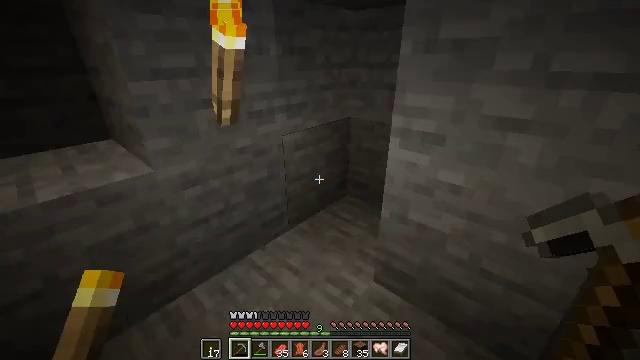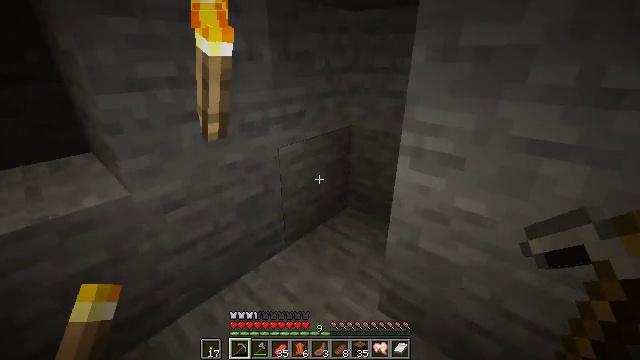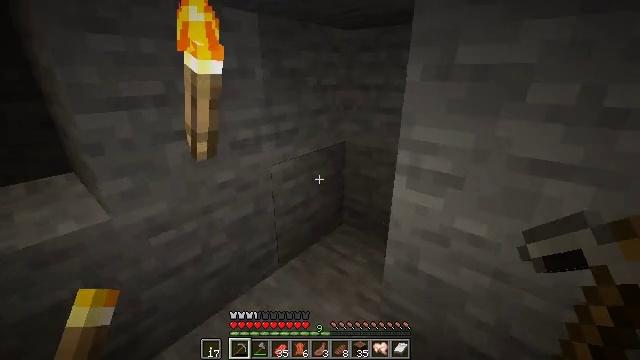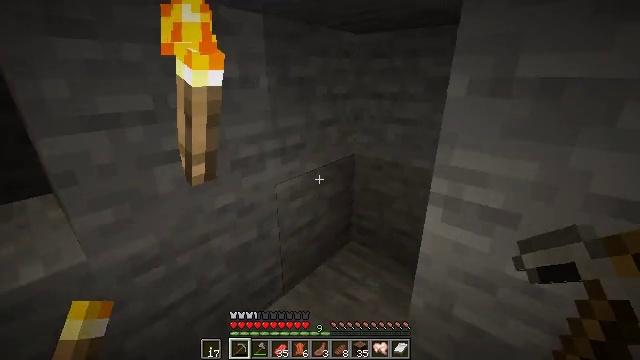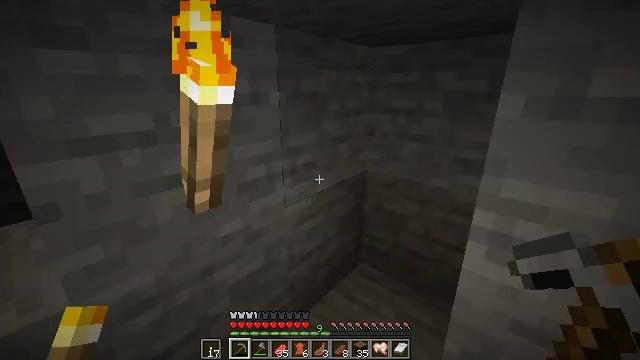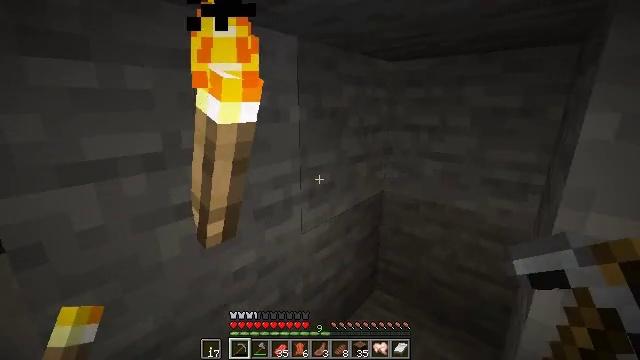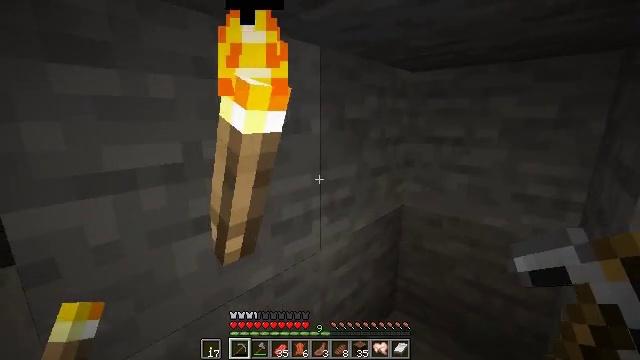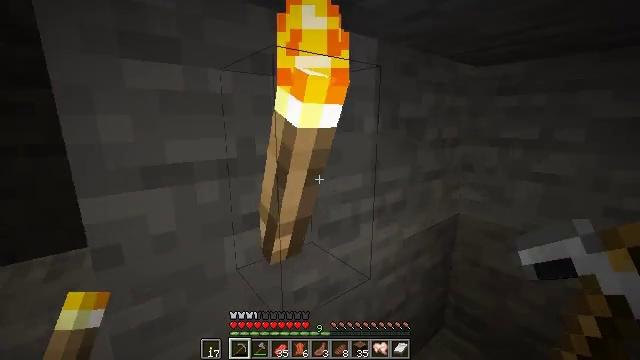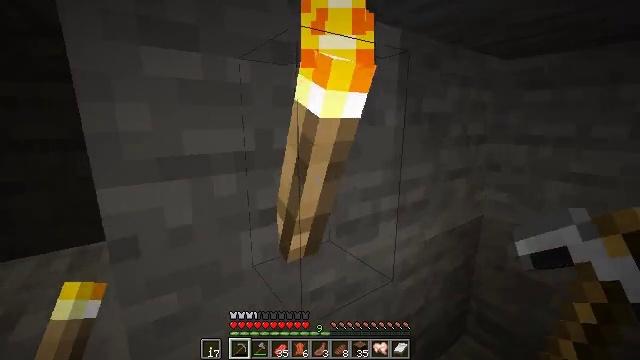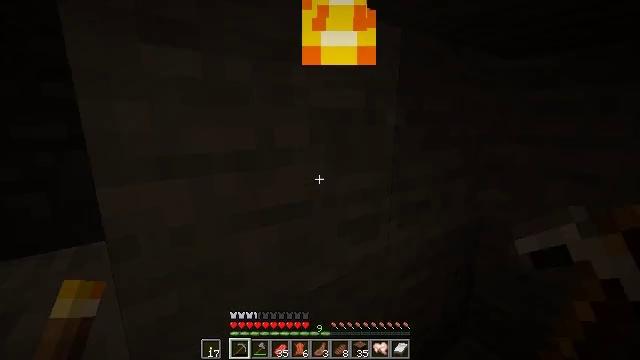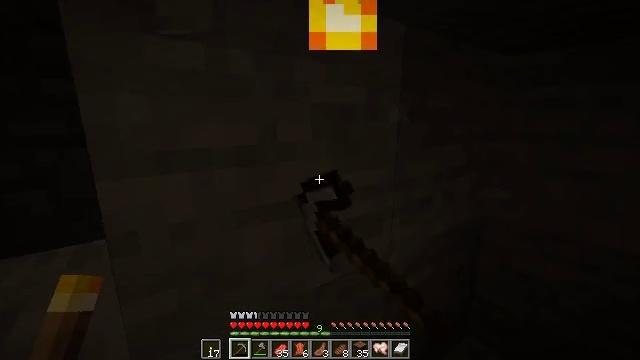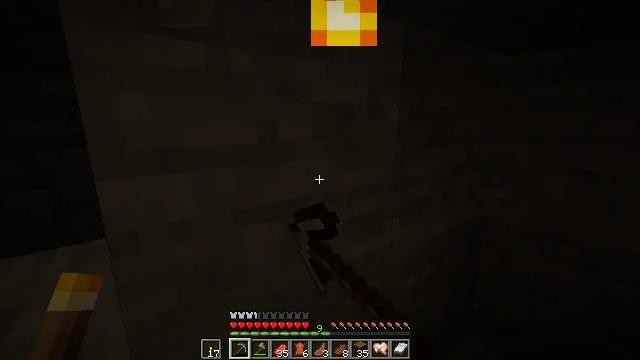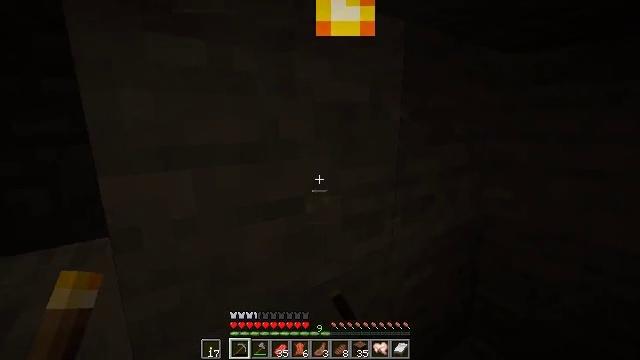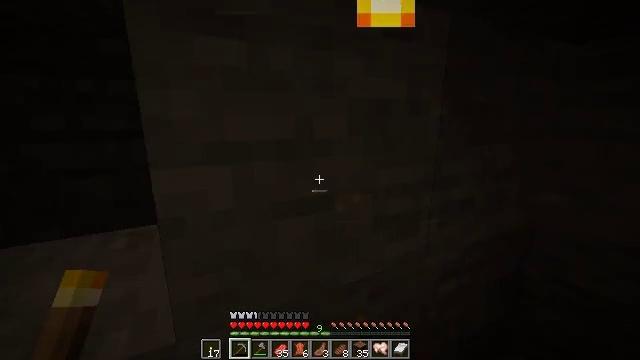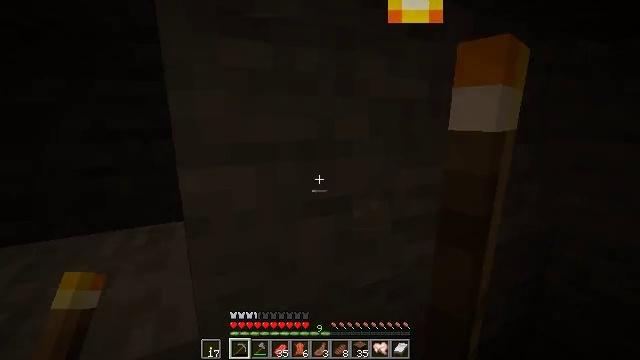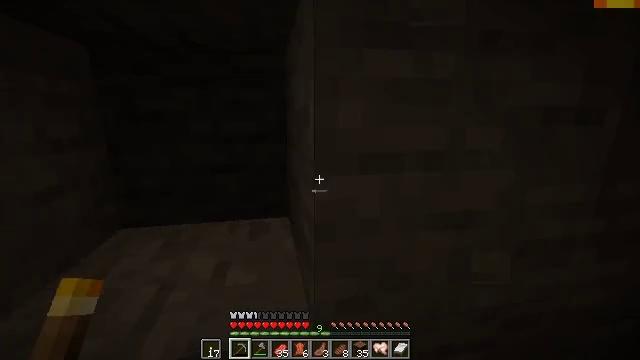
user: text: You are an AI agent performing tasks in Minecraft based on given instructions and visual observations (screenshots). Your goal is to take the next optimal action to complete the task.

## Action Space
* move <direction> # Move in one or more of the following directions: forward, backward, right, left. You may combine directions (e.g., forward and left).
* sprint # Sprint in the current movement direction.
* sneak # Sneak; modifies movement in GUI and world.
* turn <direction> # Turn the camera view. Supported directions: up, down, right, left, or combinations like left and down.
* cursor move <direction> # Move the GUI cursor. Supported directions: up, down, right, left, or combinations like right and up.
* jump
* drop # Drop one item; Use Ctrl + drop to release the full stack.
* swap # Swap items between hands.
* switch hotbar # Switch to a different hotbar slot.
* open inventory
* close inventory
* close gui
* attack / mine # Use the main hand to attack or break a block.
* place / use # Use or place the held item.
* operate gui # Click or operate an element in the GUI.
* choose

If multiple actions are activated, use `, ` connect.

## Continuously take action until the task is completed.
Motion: motion action
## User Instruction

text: Mine the wall torch to remove it.
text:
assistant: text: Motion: move forward
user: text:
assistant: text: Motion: move forward and move left, turn right and up
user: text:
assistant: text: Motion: move forward and move left
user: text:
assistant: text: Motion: move forward and move left, turn up
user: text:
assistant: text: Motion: turn up
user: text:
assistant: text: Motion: turn left and up
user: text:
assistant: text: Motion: turn left
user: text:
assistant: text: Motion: turn left
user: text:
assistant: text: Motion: attack / mine
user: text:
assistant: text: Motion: attack / mine
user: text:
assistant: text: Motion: attack / mine
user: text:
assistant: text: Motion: no_op
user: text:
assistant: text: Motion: turn left
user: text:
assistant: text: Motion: move left, turn left
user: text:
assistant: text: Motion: move left, turn left
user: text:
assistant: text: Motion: move forward and move left, turn left and up
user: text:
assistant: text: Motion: move forward, turn left and up
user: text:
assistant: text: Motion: move forward, turn left and up
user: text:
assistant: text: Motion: move forward and move left, turn left and up
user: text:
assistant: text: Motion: move forward and move left, turn left and up
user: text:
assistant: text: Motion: move forward and move left, turn left and up, jump
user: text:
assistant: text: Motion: move forward, turn left and up, jump
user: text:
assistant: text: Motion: move forward, turn up, jump
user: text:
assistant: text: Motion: move forward, turn up, jump
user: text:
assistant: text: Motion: move forward, turn left and up, jump
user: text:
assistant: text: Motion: move forward, turn left and up
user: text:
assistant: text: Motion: turn left and up
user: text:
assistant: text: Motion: turn left
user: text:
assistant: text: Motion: move left, turn left and down
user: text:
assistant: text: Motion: move left, turn left and down